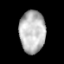
Tissue: lung
Cell type: Epithelial cells
Senescence score: 0.6484
Nuclear area (px): 1068
Mean DAPI intensity: 186.252